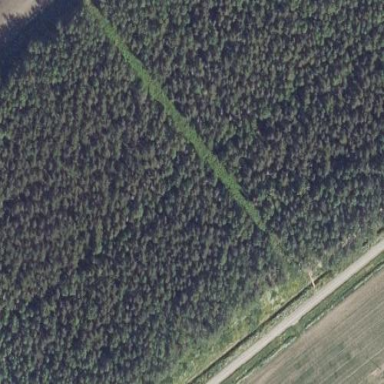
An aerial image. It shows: Forest area.